Question: I'm trying to model the relationship of dvd sales and dvd rentals to a customer. Although I dont think my transction table is correct. If anyone can let me know if I'm goin in the right direction with the design that would be great.

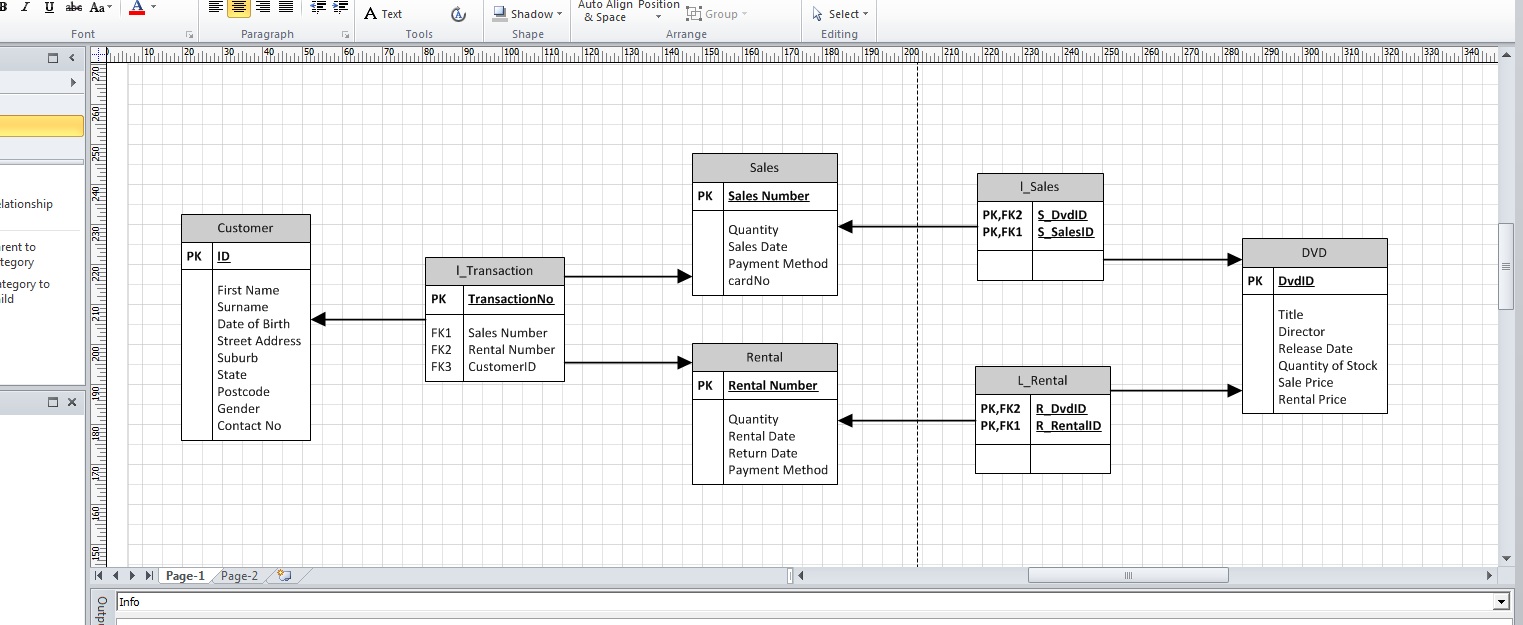
Answer: Here is one way you can design this.
I am not a database expert. I have designed databases for small sized applications with few tables. I to be more generic as possible so I am not confined to a corner when there is a scope change.
1. In your diagram, I noticed few things like your assumption of selling only DVDs. What happens if the shop owner starts to sell Blu-ray discs or portable game consoles. My suggestion would be to keep the design generic. So I rephrased the DVD table to Item so that the table could hold anything.
2. I also added Item type table so that you can define what type of item it is.
3. You transactions should be considered as a single order. A customer can place a single order that can contain a set of items they would like to purchase and also few items that they would like to rent. You wouldn't ask them to swipe the card twice, would you? Instead, create an order for the customer in the Order Header and place their line items in the Order detail table. The order detail table would also specify quantity like how many items the customer would like to purchase/rent. When they rent, the return date field would be null to begin with. When they return the item, you can go back and fill in the date by searching for the item id and customer id combination.
You can design this in 'n' number of ways but with limited info, this is what I could come up with.
I am not stating that this is the best design. I hope this gives you some idea to take it from here and fine tune it according to your needs..